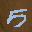
Label: 5